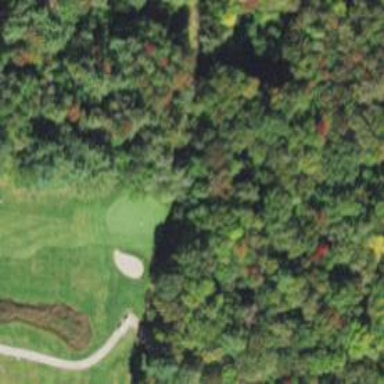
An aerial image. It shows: Golf hole.